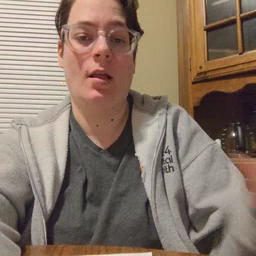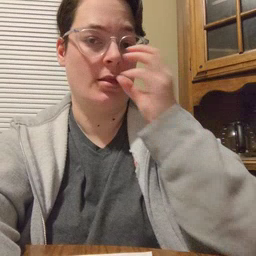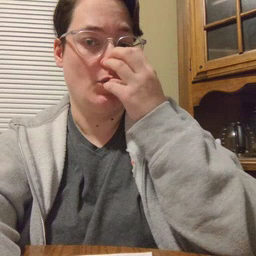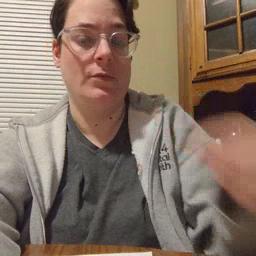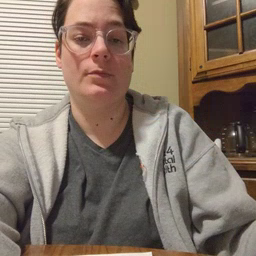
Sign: clown